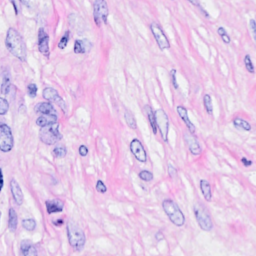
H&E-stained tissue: Breast